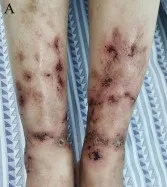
The lower limbs of the patient before and after treatment with tofacitinib. (A) The patient's lower limbs on the initial visit with 2-5 mm visible erythema with some ulceration.
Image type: medical_photograph (skin_photograph)